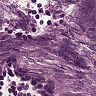
Metastatic tissue present: no